Question: I have the following basic layout:
'''
<div class="Container">
<div class="Content"></div>
<div class="Selector"></div>
</div>
'''
The idea is that the selector div is marking an area within the content, and that area can be resized:
'''
div.Container
{
border: 2px solid #00F;
width: 240px;
height: 300px;
overflow: auto;
position: relative;
}
div.Selector
{
position: absolute;
top: 0px !important;
left: 80px;
width: 50px;
height: 500px;
border-left: 2px solid #F00;
border-right: 2px solid #0F0;
z-index: 10000;
}
div.Content
{
height: 500px;
border: 1px solid #DEDEDE;
background-color: #EFEFEF;
}
'''
And the resizable selector:
'''
$(document).ready(function() {
$("div.Selector").resizable();
});
'''
The problem, which can be seen here - <URL> - is happening when the container is horizontally scrolled.
Once the div is being resized (by slightly dragging its right edge), its left position is reduced (relatively to the scroll position):

I had a similar issue with the vertical scroll, but I solved it by adding '!important' to the top style. I cannot do it with the left position though, because I will probably need it to be resizable from the left too.
How can I fix this problem?
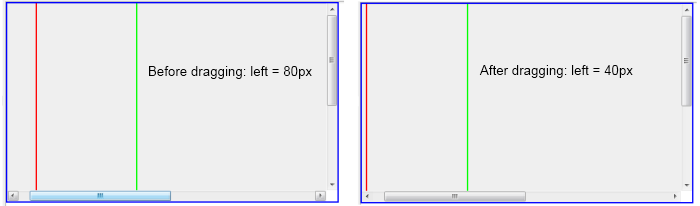
Answer: I've never used resizable, I just browsed its code and found it. (so don't ask me why)
'''
$(document).ready(function() {
$("div.Selector").resizable({containment: $('div.Container')});
});
'''
See <URL>